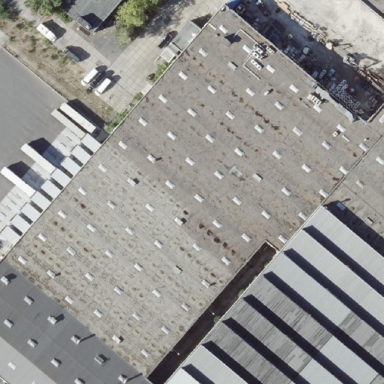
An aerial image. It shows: Industrial building.